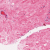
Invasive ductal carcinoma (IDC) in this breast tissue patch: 0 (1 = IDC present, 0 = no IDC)